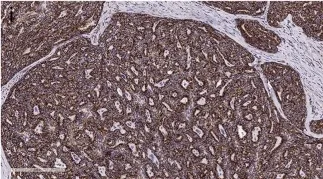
Dendritic type cells that are strongly positive for S100 protein are distributed throughout the tumor (i).
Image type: pathology (immunostaining)